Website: lowes
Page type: payment
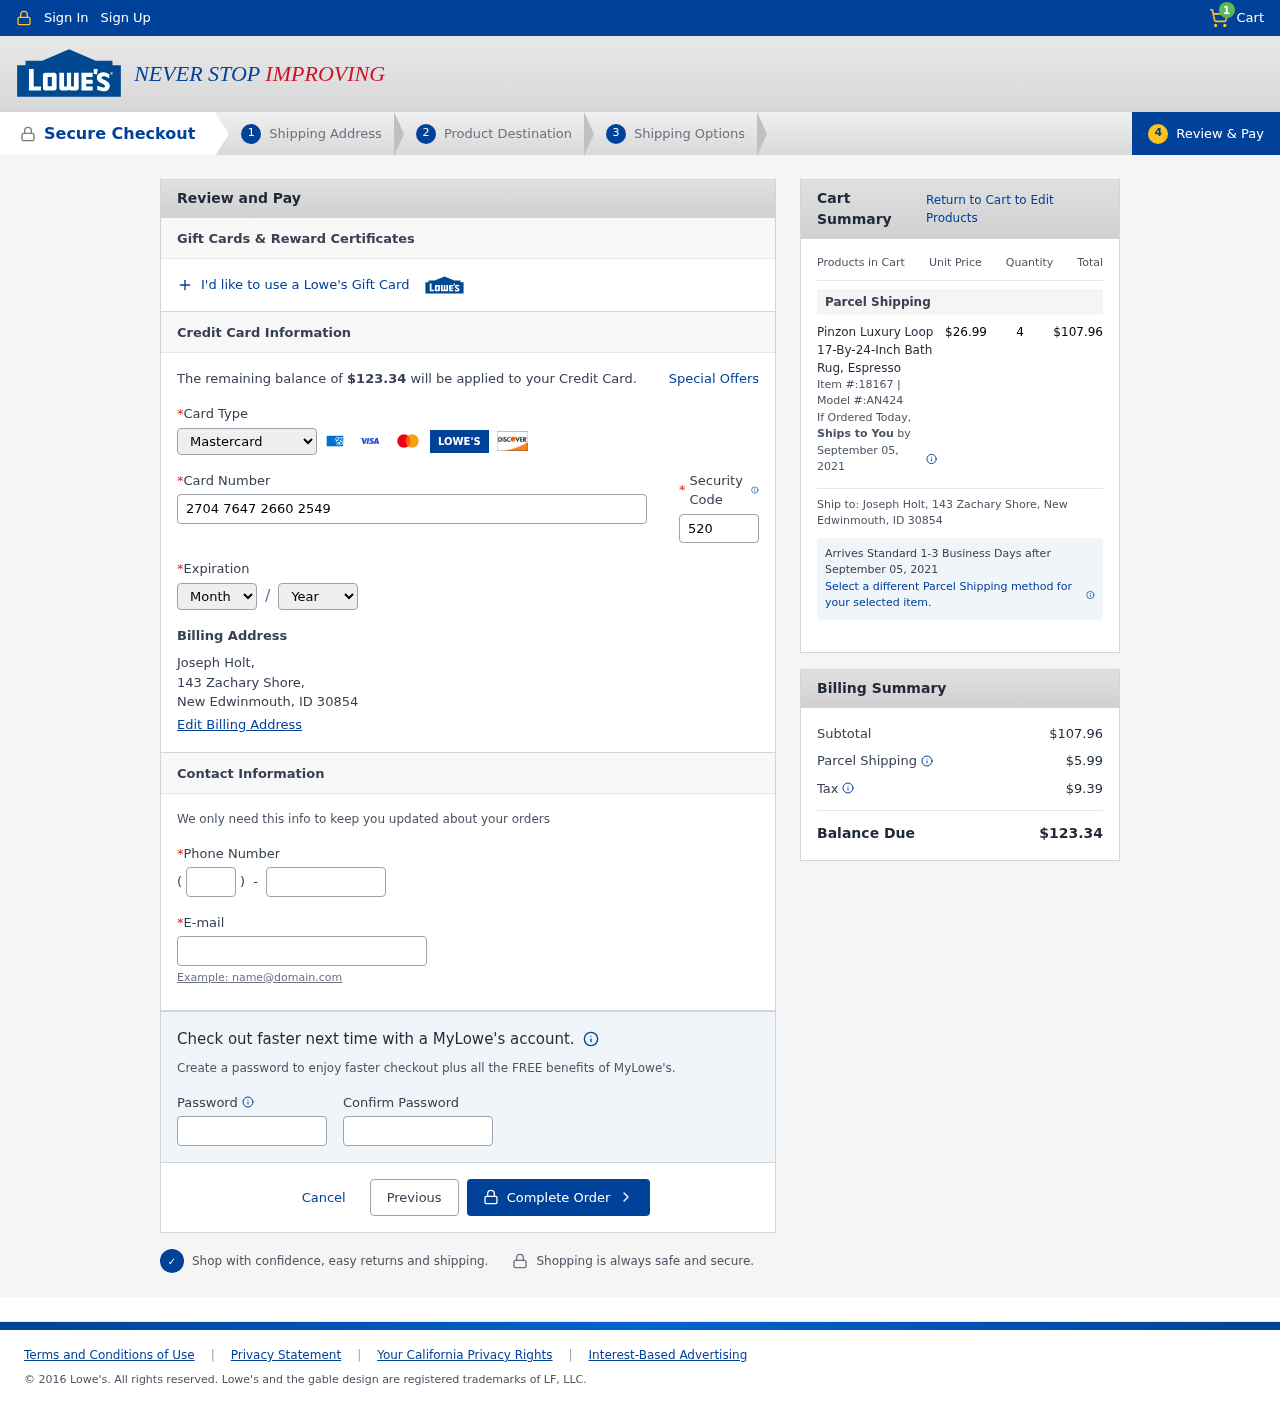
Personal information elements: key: PII_CARD_CVV
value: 520
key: PII_CARD_EXPIRY_MONTH
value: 11
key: PII_CARD_EXPIRY_YEAR
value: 26
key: PII_CARD_NUMBER
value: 2704 7647 2660 2549
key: PII_CARD_TYPE
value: Mastercard
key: PII_CITY_STATE_ZIP
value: New Edwinmouth, ID 30854
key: PII_EMAIL
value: josephholt@hotmail.com
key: PII_FULLNAME
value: Joseph Holt,
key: PII_PHONE
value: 5159004791
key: PII_PHONE_AREA
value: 515
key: PII_STREET
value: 143 Zachary Shore
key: PII_STREET
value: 143 Zachary Shore,
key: PII_FULLNAME2
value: Joseph Holt
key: PII_CITY
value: New Edwinmouth
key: PII_STATE_ABBR
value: ID
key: PII_POSTCODE
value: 30854
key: PII_POSTCODE_FULL
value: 30854
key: PII_CITY_STATE
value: New Edwinmouth, ID
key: PII_POSTCODE_NUMERIC
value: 30854
Product elements: key: PRODUCT1_NAME
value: Pinzon Luxury Loop 17-By-24-Inch Bath Rug, Espresso
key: PRODUCT1_PRICE
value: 26.99
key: PRODUCT1_QUANTITY
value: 4
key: PRODUCT1_ITEM
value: Item #:18167
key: PRODUCT1_MODEL
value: Model #:AN424
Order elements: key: ORDER_NUM_ITEMS
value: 1
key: ORDER_TOTAL
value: $123.34
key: ORDER_SHIPPING_DATE
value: September 05, 2021
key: ORDER_SUBTOTAL
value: $107.96
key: ORDER_SHIPPING_DATE2
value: September 05, 2021
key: ORDER_SHIPPING_COST
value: $5.99
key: ORDER_TAX
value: $9.39